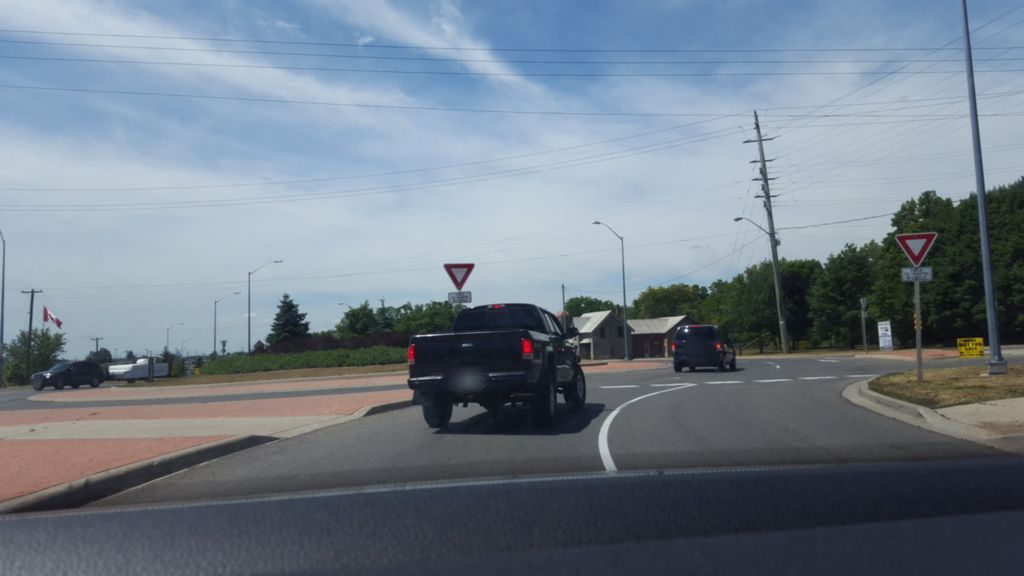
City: hamilton